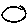
Label: circle